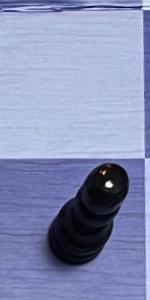
Label: Pawn_Black